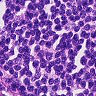
Metastatic tissue present: no